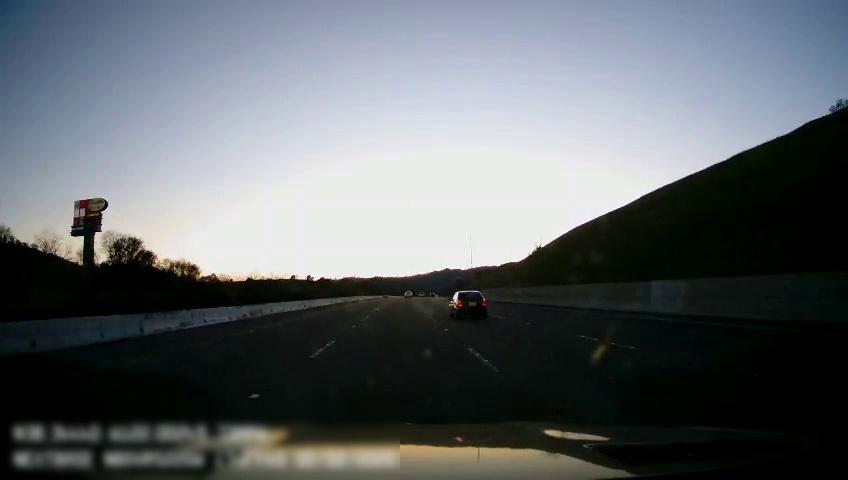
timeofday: Day
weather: Cloudy
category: Drivable Space
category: Vehicles | Car
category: Lanes | Current Lane
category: Lanes | Current Lane
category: Lanes | Alternate Lane
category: Lanes | Alternate Lane